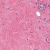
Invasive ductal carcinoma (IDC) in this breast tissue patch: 0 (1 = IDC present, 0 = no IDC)